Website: lowes
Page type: review-order
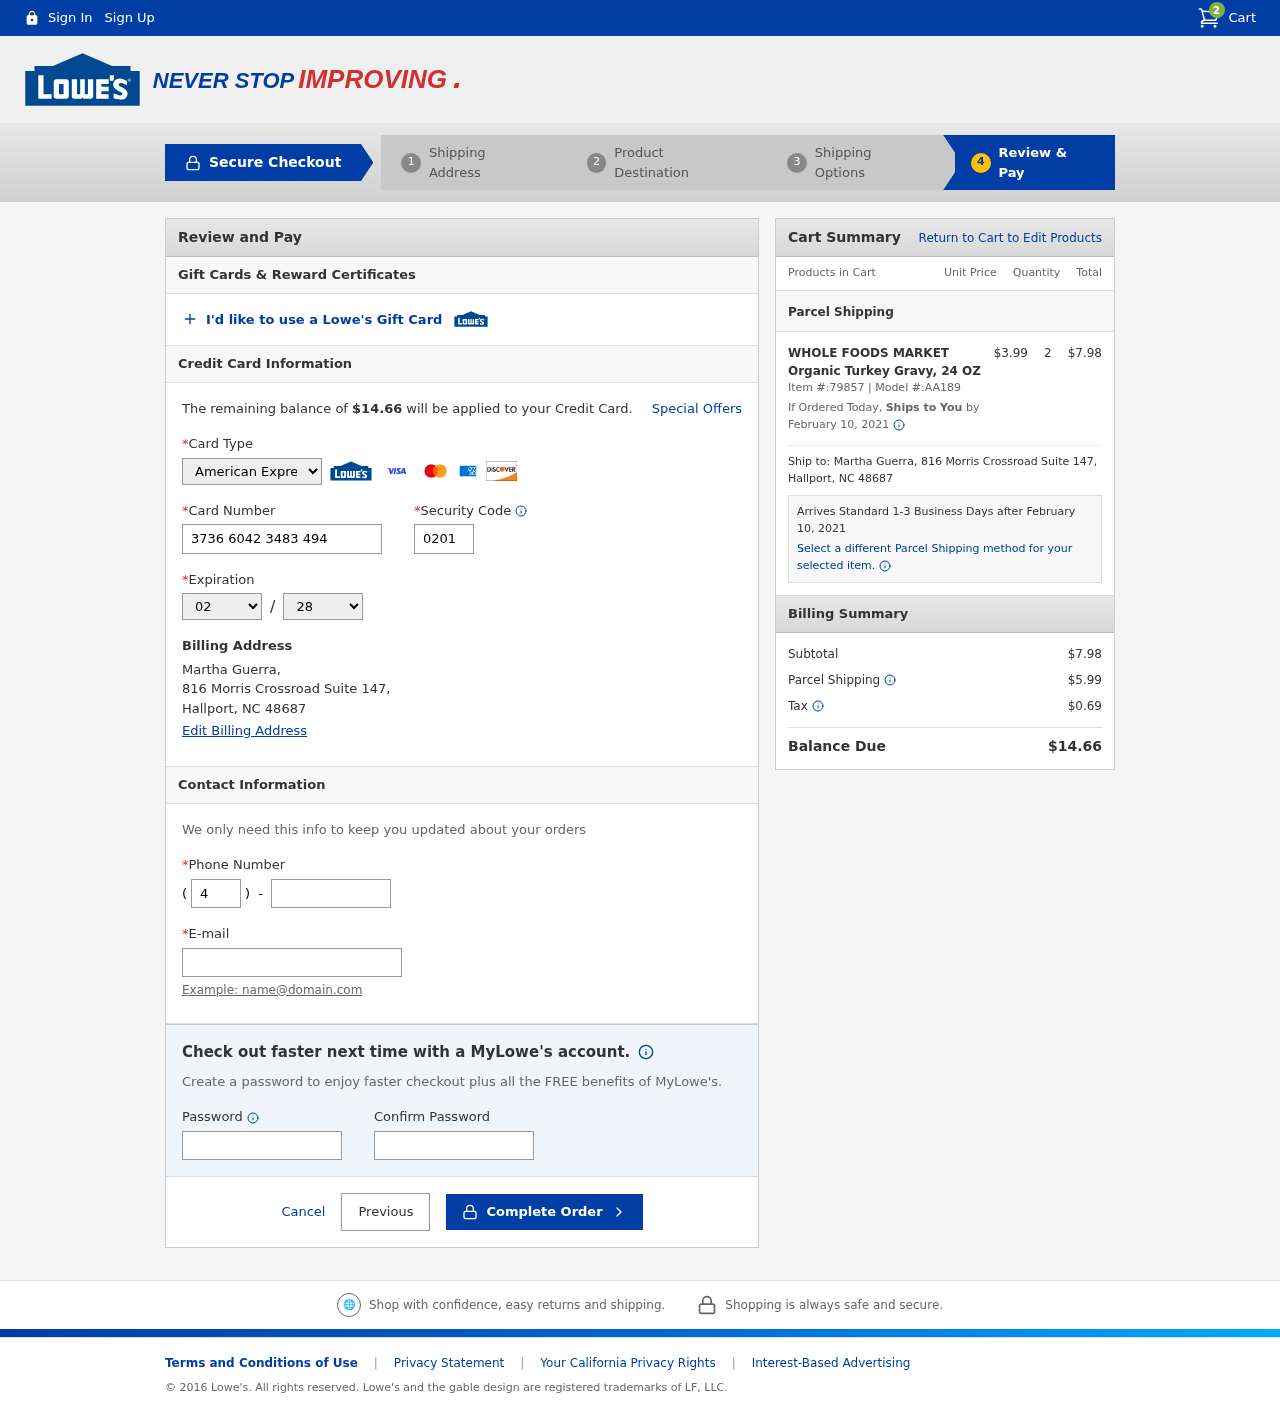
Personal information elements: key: PII_CARD_CVV
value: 0201
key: PII_CARD_EXPIRY_MONTH
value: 02
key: PII_CARD_EXPIRY_YEAR
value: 28
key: PII_CARD_NUMBER
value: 3736 6042 3483 494
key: PII_CARD_TYPE
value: American Express
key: PII_CITY
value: Hallport
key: PII_EMAIL
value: martha.guerra@hotmail.com
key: PII_FULLNAME
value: Martha Guerra,
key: PII_PHONE
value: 4818057137
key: PII_PHONE_AREA
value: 481
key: PII_POSTCODE
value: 48687
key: PII_STATE_ABBR
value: NC
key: PII_STREET
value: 816 Morris Crossroad Suite 147,
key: PII_FULLNAME2
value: Martha Guerra
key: PII_STREET2
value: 816 Morris Crossroad Suite 147
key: PII_CITY_STATE_ZIP2
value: Hallport, NC 48687
Product elements: key: PRODUCT1_NAME
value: WHOLE FOODS MARKET Organic Turkey Gravy, 24 OZ
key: PRODUCT1_PRICE
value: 3.99
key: PRODUCT1_QUANTITY
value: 2
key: PRODUCT1_ITEM_NUMBER
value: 79857
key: PRODUCT1_MODEL_NUMBER
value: AA189
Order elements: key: ORDER_NUM_ITEMS
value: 2
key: ORDER_TOTAL
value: $14.66
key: ORDER_SHIPPING_DATE
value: February 10, 2021
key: ORDER_SUBTOTAL
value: $7.98
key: ORDER_SHIPPING_DATE2
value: February 10, 2021
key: ORDER_SUBTOTAL2
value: $7.98
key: ORDER_SHIPPING_COST
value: $5.99
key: ORDER_TAX
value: $0.69